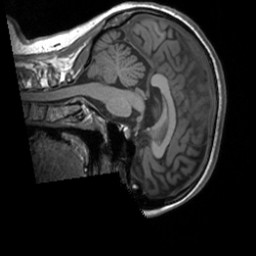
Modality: T1w
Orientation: sagittal
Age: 48
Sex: female
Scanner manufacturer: siemens
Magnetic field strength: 3 T
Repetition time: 1.9 s
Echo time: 0.00226 s